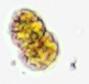
Label: Margalefidinium